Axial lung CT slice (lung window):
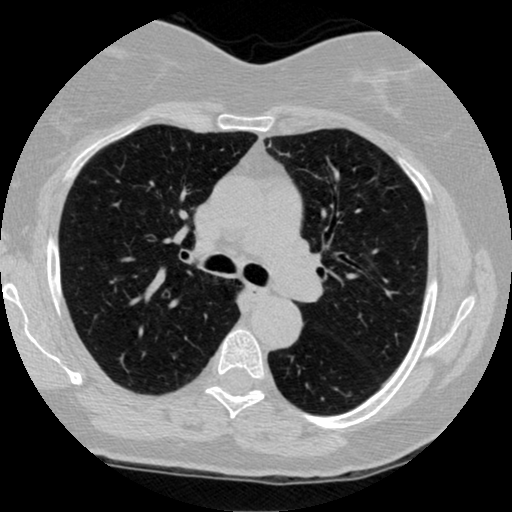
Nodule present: no